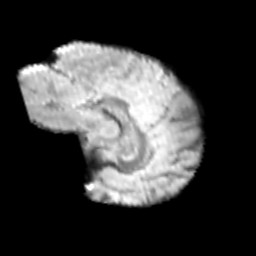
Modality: T2w
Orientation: sagittal
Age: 10
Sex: male
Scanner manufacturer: siemens
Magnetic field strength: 3 T
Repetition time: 3.8 s
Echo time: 0.07 s